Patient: sex F, age 73
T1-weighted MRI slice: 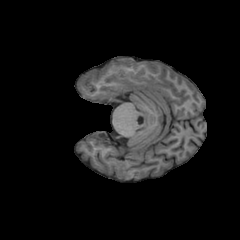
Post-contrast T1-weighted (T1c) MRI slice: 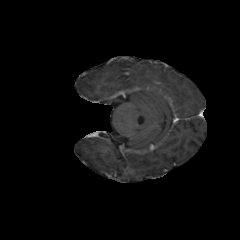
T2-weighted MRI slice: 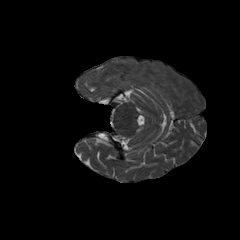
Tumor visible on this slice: no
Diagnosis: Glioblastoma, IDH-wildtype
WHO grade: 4